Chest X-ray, AP view. Patient: 23 years old, sex M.
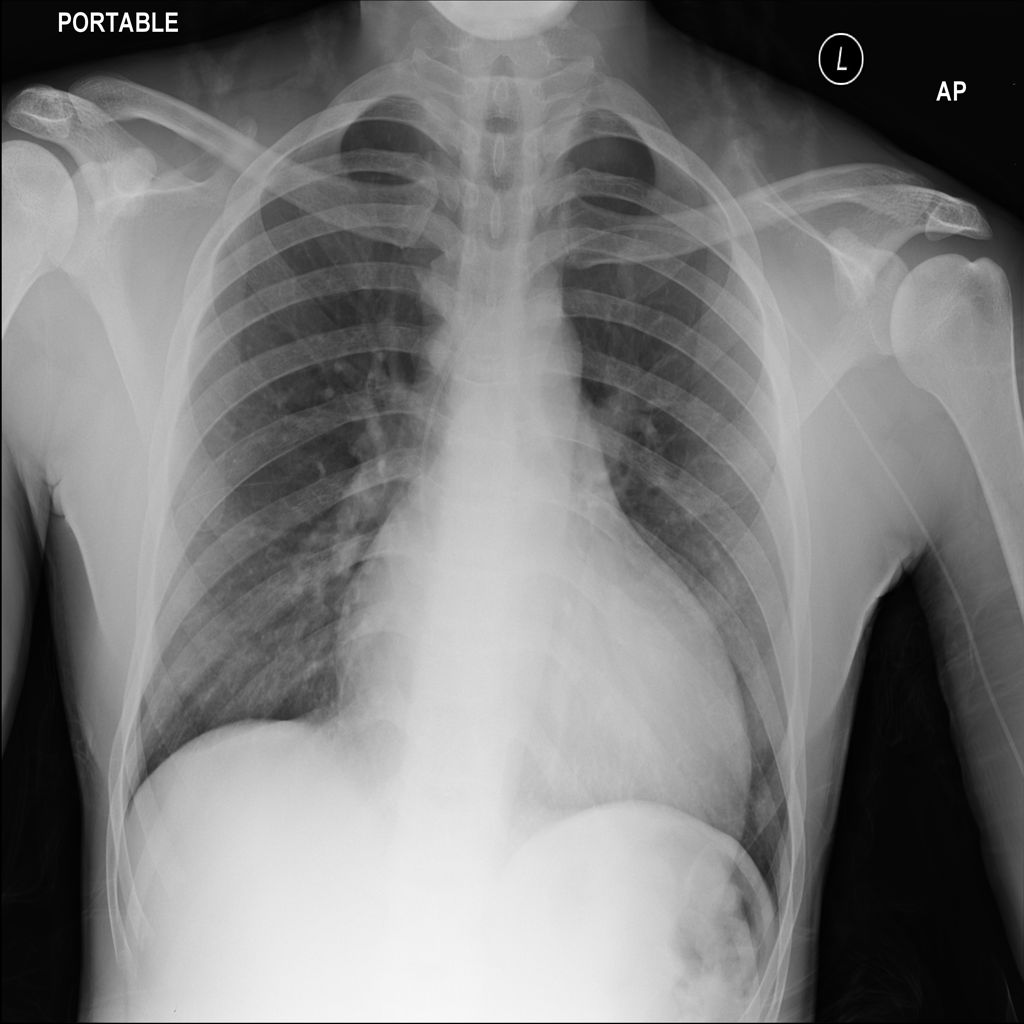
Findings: Cardiomegaly